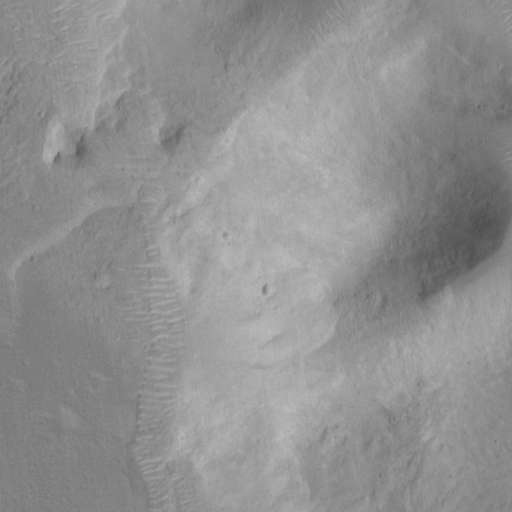
Objects detected: cone, cone, cone